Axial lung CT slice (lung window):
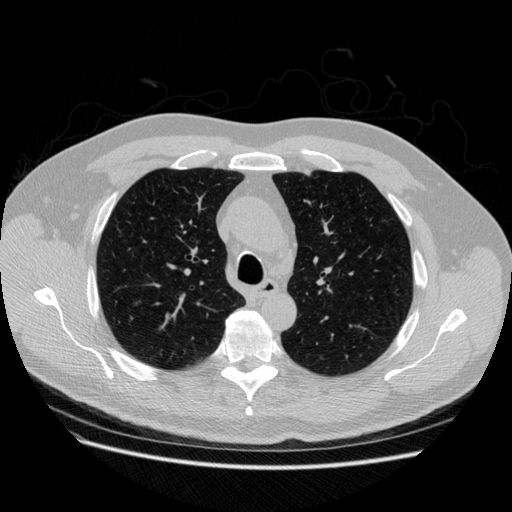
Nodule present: no